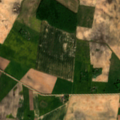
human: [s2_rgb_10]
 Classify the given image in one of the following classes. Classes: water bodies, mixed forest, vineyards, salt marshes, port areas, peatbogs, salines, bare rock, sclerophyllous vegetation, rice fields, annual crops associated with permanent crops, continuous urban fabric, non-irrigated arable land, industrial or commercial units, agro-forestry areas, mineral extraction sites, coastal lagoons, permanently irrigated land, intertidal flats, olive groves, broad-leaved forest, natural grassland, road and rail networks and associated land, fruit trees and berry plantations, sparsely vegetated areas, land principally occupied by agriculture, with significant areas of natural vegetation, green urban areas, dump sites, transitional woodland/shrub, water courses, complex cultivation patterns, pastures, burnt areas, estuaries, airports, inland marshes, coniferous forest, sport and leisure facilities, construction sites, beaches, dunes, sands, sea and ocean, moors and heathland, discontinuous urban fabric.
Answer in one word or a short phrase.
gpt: non-irrigated arable land, complex cultivation patterns